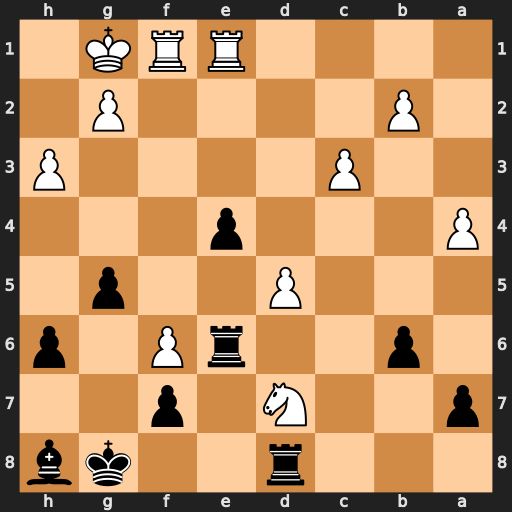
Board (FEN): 3r2kb/p2N1p2/1p2rP1p/3P2p1/P3p3/2P4P/1P4P1/4RRK1
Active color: b
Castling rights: -
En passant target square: -
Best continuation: Ree8 Nxb6 axb6